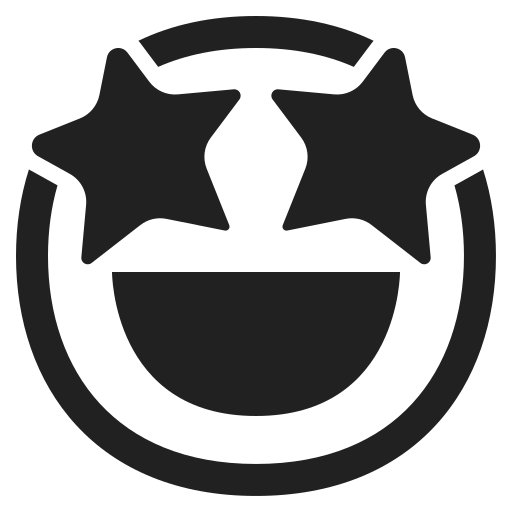
star struck high contrast